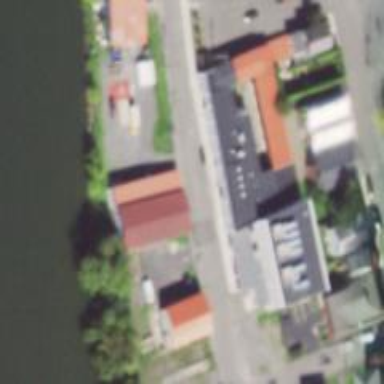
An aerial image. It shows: Arts centre.